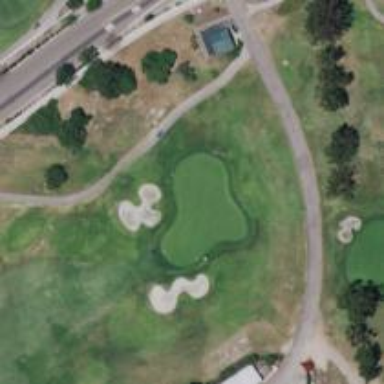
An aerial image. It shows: Golf hole.